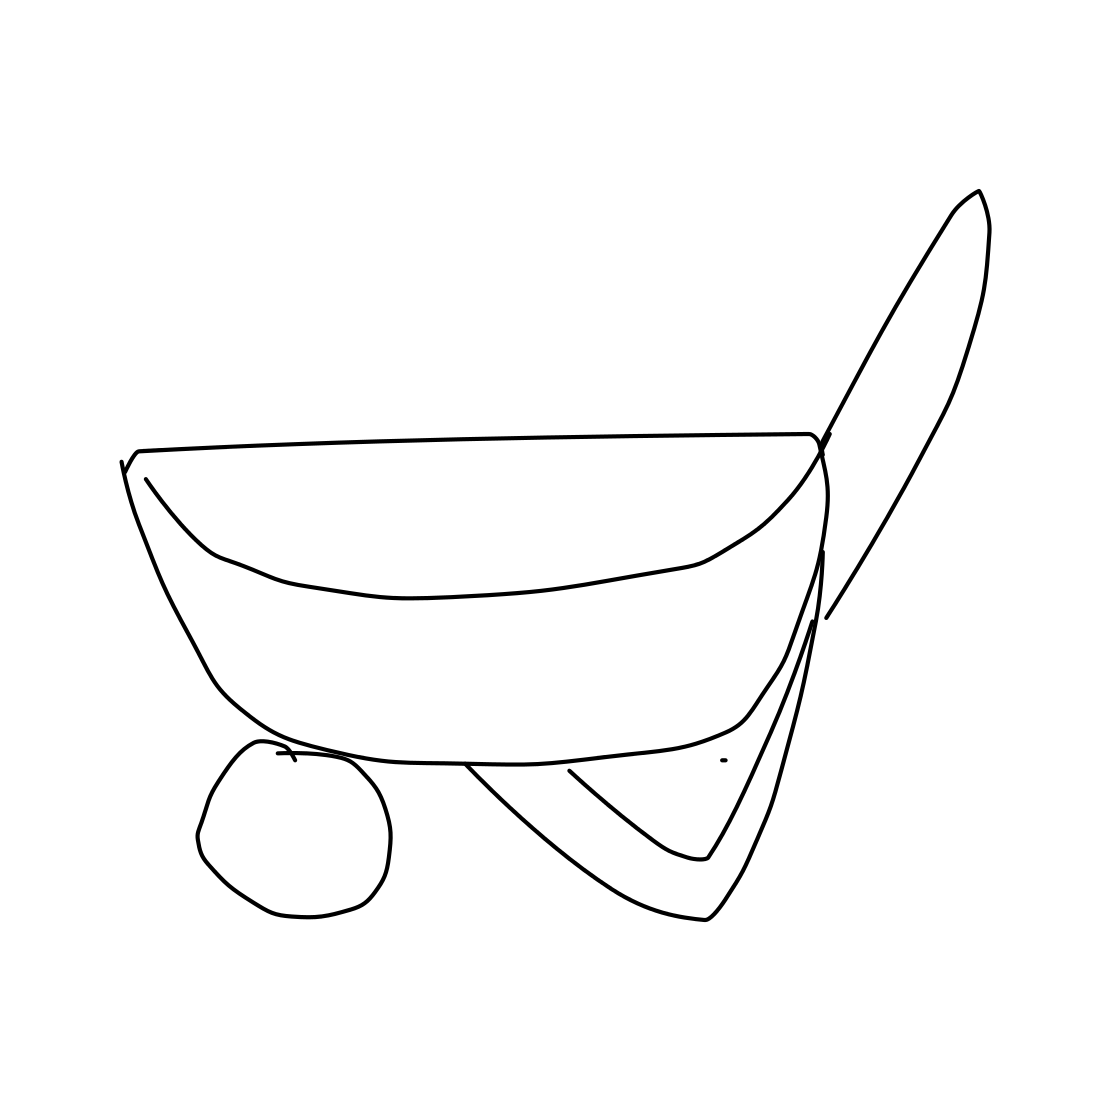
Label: wheelbarrow